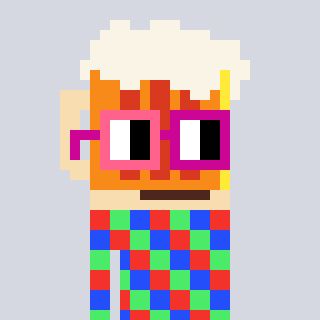
a pixel art character with square pink and red glasses, a beer-shaped head and a gold-colored body on a cool background